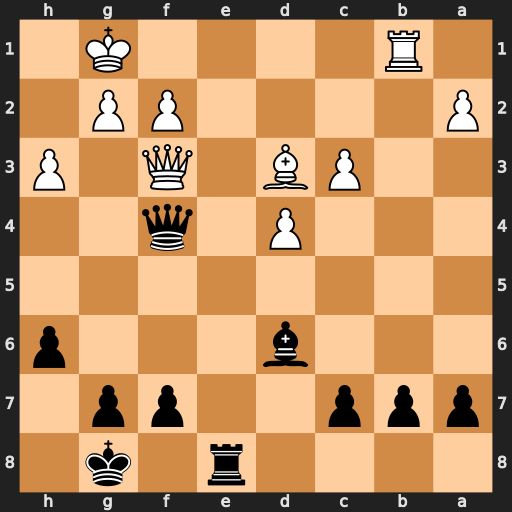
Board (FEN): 4r1k1/ppp2pp1/3b3p/8/3P1q2/2PB1Q1P/P4PP1/1R4K1
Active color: b
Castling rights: -
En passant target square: -
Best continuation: Qh2+ Kf1 Qh1#